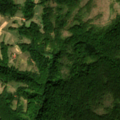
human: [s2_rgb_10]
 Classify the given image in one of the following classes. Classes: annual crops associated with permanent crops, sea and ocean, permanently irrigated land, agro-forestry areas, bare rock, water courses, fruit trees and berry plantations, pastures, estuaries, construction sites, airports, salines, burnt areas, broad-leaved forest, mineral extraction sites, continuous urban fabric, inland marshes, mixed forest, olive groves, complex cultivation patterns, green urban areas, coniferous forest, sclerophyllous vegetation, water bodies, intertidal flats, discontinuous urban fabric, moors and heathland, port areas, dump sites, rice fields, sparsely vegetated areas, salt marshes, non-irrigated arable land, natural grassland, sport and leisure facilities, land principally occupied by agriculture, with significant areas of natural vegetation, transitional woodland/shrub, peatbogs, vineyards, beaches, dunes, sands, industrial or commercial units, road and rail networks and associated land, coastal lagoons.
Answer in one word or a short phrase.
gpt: land principally occupied by agriculture, with significant areas of natural vegetation, broad-leaved forest, transitional woodland/shrub